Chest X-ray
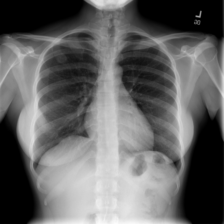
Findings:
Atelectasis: negative
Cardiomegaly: negative
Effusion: negative
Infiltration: negative
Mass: negative
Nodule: negative
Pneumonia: negative
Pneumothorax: negative
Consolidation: negative
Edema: negative
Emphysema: negative
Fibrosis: negative
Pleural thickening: negative
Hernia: negative